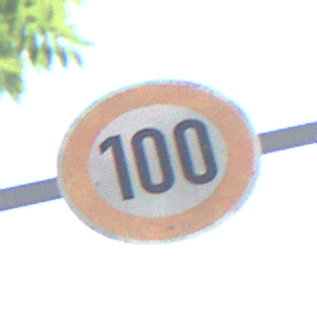
Verkehrszeichen: Geschwindigkeit100
Umgebung: Outdoor, Suburban
Tageszeit: Midday
Wetter: Clear
Licht: Natural
Jahreszeit: NotSpecified
Kontrast: HighContrast